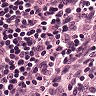
Metastatic tissue present: no